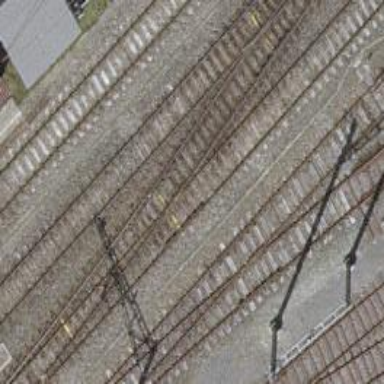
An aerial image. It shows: Single-track railway with electrified contact lines.